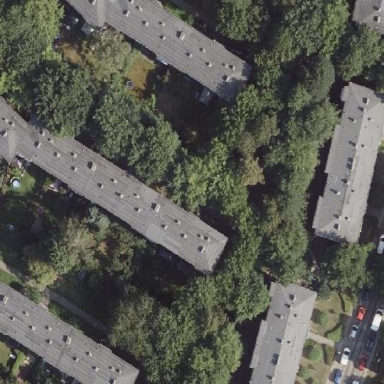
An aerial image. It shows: Black hipped roof adorns building with several apartments.